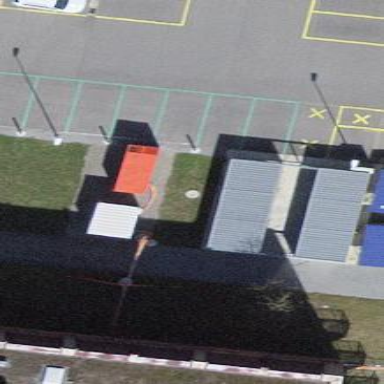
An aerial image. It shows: Recycling container for recycling.